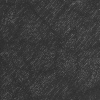
Atmospheric dust classification: not_dusty